Question: I'm trying to figure out if the following picture is possible in GWT with a custom Data Grid. I have each row that contains customer information and then a second Data Grid to the right that shows orderline information. I'm basing it loosely off the <URL>, but that only shows "friends" with the same attributes under each person, and doesn't show a nest Data Grid. So is this possible? any tips on where to start? I've done a normal Data Grid but this is a little more complex so advice or examples would be helpful. Smart GWT is not an option.

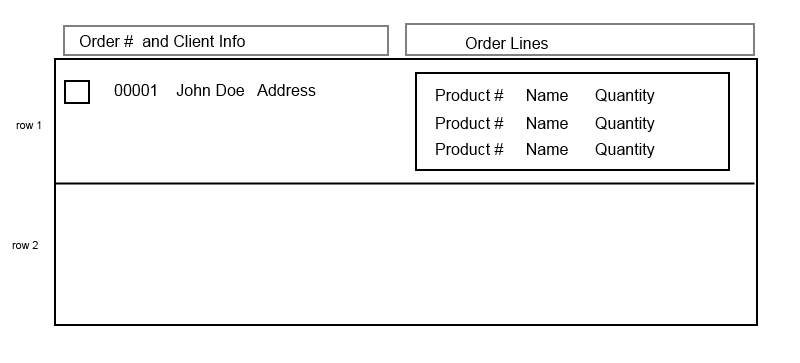
Answer: Not the optimal solution but you can have nested html table code in the Cell
Example
'''
...
userColumn = new Column<User, SafeHtml>(new SafeHtmlCell()) {
@Override
public SafeHtml getValue(User user) {
SafeHtmlBuilder sb = new SafeHtmlBuilder();
sb.appendHtmlConstant("<table style="width:100%">");
for (Product product : user.getProducts()) {
sb.appendHtmlConstant("<tr>");
sb.appendHtmlConstant("<td>" +product.getProductNumber()+"</td>");
sb.appendHtmlConstant("<td>" +product.getName()+"</td>");
sb.appendHtmlConstant("<td>" +product.getQuality()+"</td>");
sb.appendHtmlConstant("<tr>");
}
sb.appendHtmlConstant("</table>");
return sb.toSafeHtml();
}
};
'''